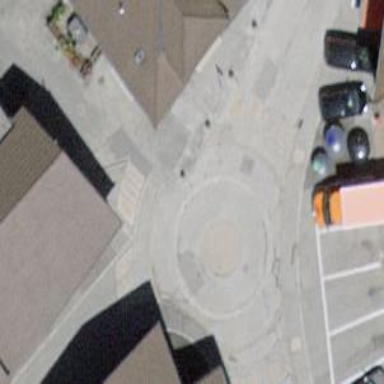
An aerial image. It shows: Roundabout on residential road.